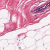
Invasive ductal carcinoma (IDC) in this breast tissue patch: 0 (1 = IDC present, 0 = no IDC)